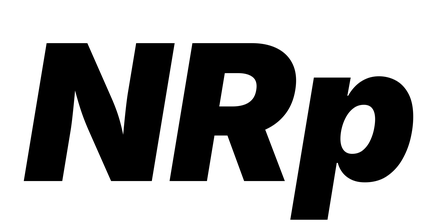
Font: Inter-Italic_Black_Italic